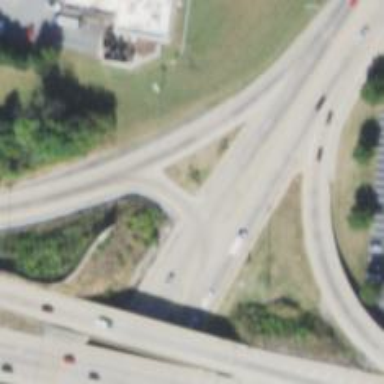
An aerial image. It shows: Trunk link highway.